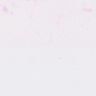
Metastatic tissue present: no